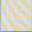
Piece: xx